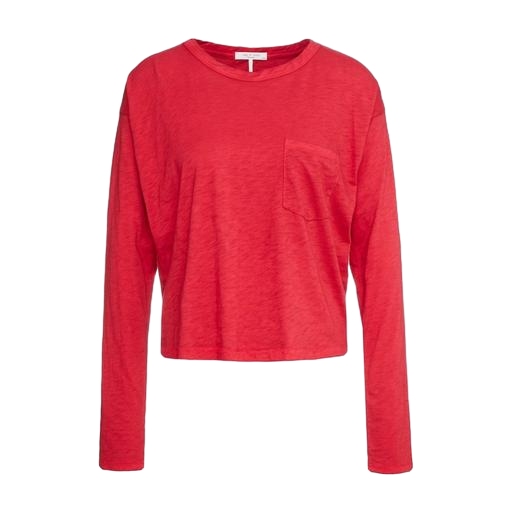
red long-sleeve t-shirt, red pocket t-shirt only macy, red slub drop-shoulder top, white background